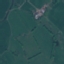
Label: Pasture